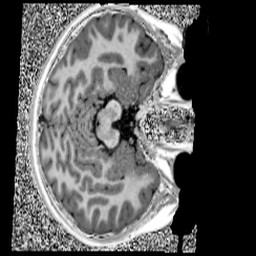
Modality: UNIT1
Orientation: axial
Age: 11
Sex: male
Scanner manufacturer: siemens
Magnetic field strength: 3 T
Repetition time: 4 s
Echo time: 0.00299 s